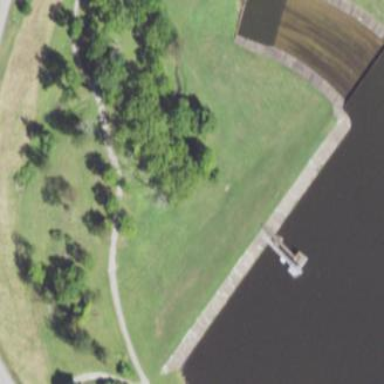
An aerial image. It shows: Dam along waterway.